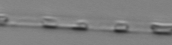
Label: Rhizosolenia